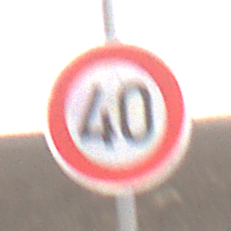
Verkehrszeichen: Geschwindigkeit40
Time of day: MorningAfternoon
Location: Outdoor (Nature)
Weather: Overcast
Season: NotSpecified
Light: Natural